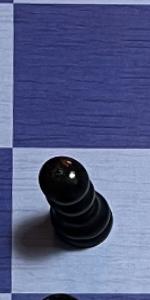
Label: Pawn_Black